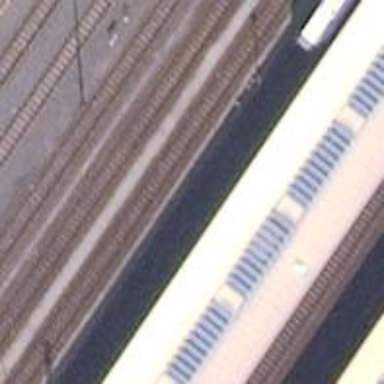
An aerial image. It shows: Stop position for public transport at railway stop.